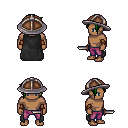
a pixel art fantasy rpg character, male body template, human, dark skin, black cape, magenta pants, green pixie cut hairstyle, chain helm, leather bracers, dagger, four views (front, back, left, right), 2x2 character sprite sheet, small pixel art, hard edges, no anti-aliasing